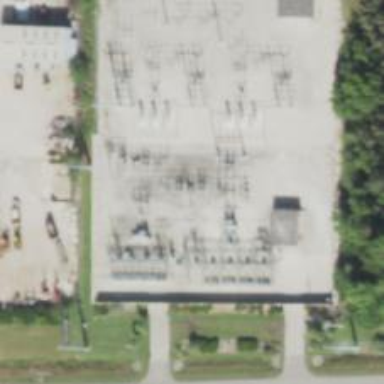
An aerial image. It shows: Switch used for power control.